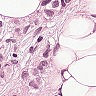
Metastatic tissue present: yes